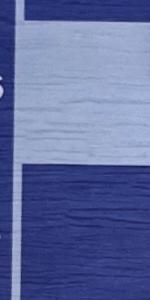
Label: Empty